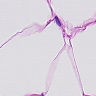
Metastatic tissue present: no